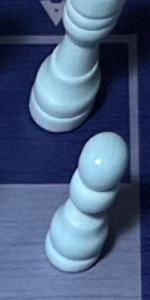
Label: Pawn_White